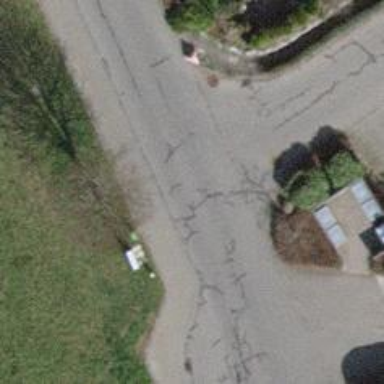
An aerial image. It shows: Raised kerb.